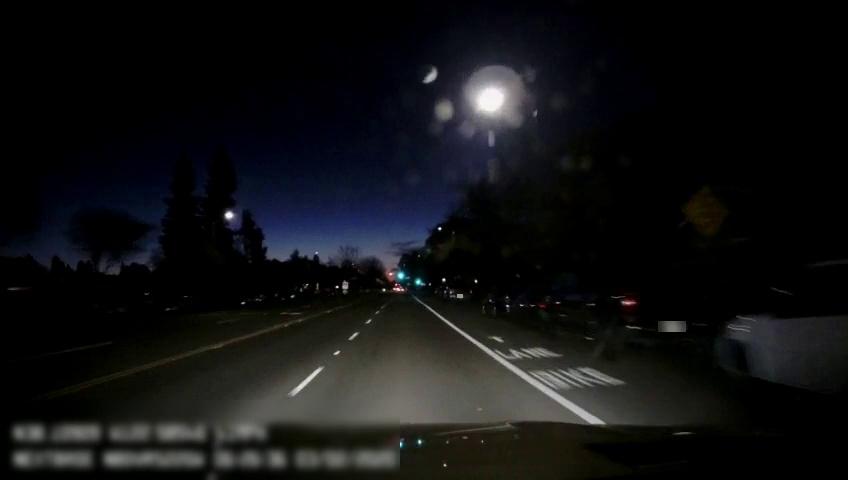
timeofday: Night
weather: Cloudy
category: Drivable Space
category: Vehicles | SUV
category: Vehicles | SUV
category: Vehicles | Car
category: Vehicles | Car
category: Vehicles | Car
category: Lanes | Current Lane
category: Lanes | Current Lane
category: Lanes | Alternate Lane
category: Lanes | Opposite Lane